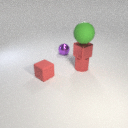
large green rubber sphere above small red metal cylinder